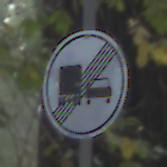
Verkehrszeichen: EndeUeberholverbotKraftfahrzeuge
Umgebung: Outdoor, Nature
Tageszeit: SunriseSunset
Wetter: NotSpecified
Licht: Natural
Jahreszeit: Autumn
Kontrast: MediumContrast